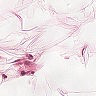
Metastatic tissue present: no